Field crop: maize
Growth stage: 2
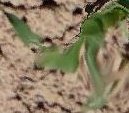
Species: maize